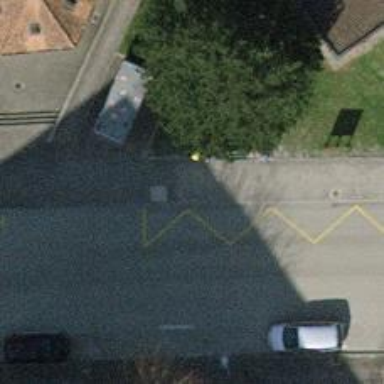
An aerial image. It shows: Bus stop with platform for public transport.